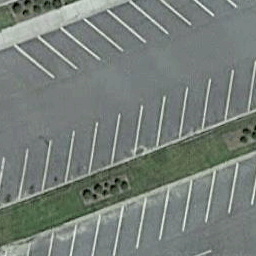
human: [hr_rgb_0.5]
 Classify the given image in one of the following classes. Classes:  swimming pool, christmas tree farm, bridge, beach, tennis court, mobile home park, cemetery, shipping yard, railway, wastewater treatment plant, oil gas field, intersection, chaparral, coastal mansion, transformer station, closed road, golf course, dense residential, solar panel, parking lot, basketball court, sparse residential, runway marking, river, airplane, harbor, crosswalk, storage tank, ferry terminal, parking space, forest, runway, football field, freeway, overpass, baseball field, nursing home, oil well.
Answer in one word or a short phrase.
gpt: parking space